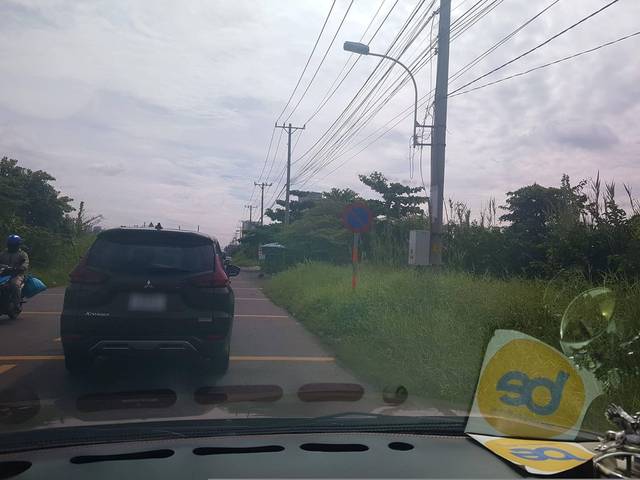
Region: Vietnam
Coordinates: 10.783, 106.725